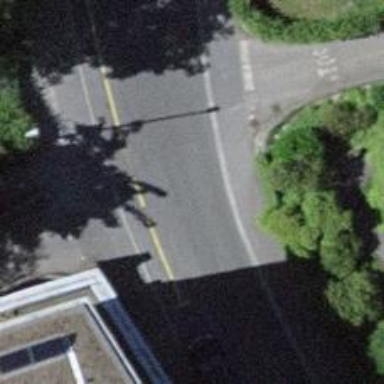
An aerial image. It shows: Residential road with asphalt surface. There are separate sidewalks on both sides of the road.